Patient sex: M
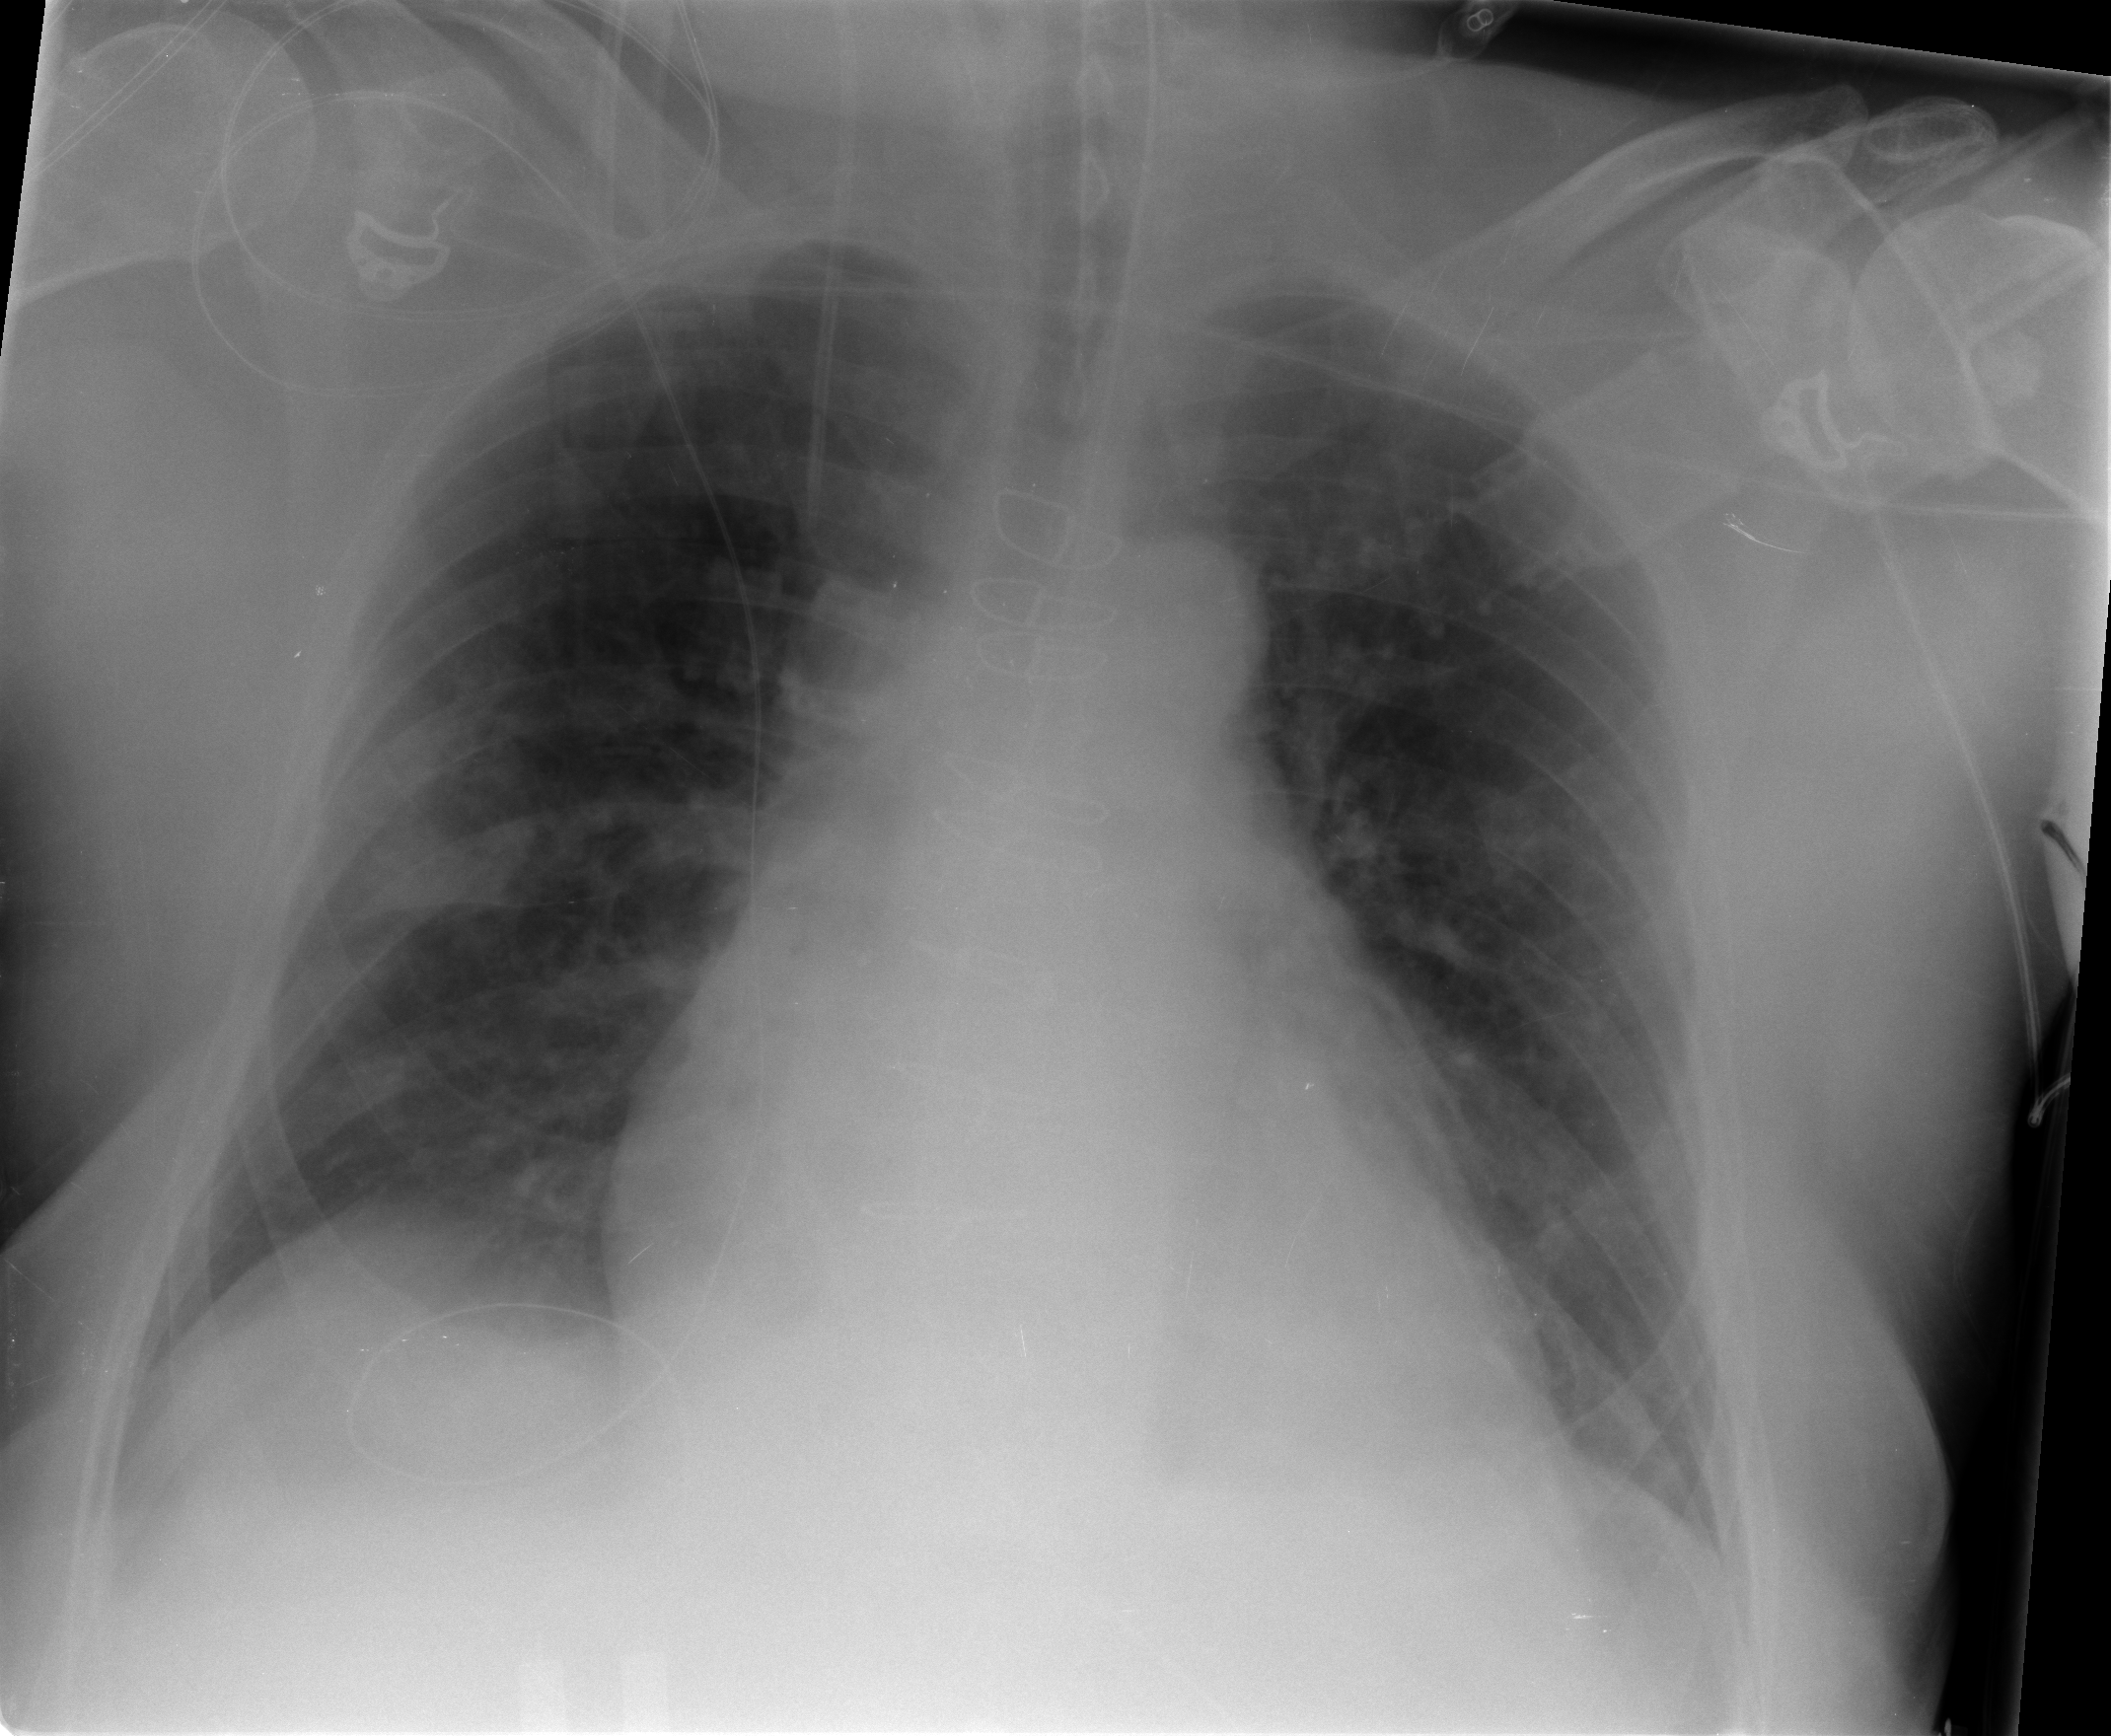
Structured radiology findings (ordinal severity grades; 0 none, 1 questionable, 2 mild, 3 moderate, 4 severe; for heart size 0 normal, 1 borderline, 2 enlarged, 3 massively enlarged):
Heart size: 2
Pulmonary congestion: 1
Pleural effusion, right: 0
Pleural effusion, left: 0
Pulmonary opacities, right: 2
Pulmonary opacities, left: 0
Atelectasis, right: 2
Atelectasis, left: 2